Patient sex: F
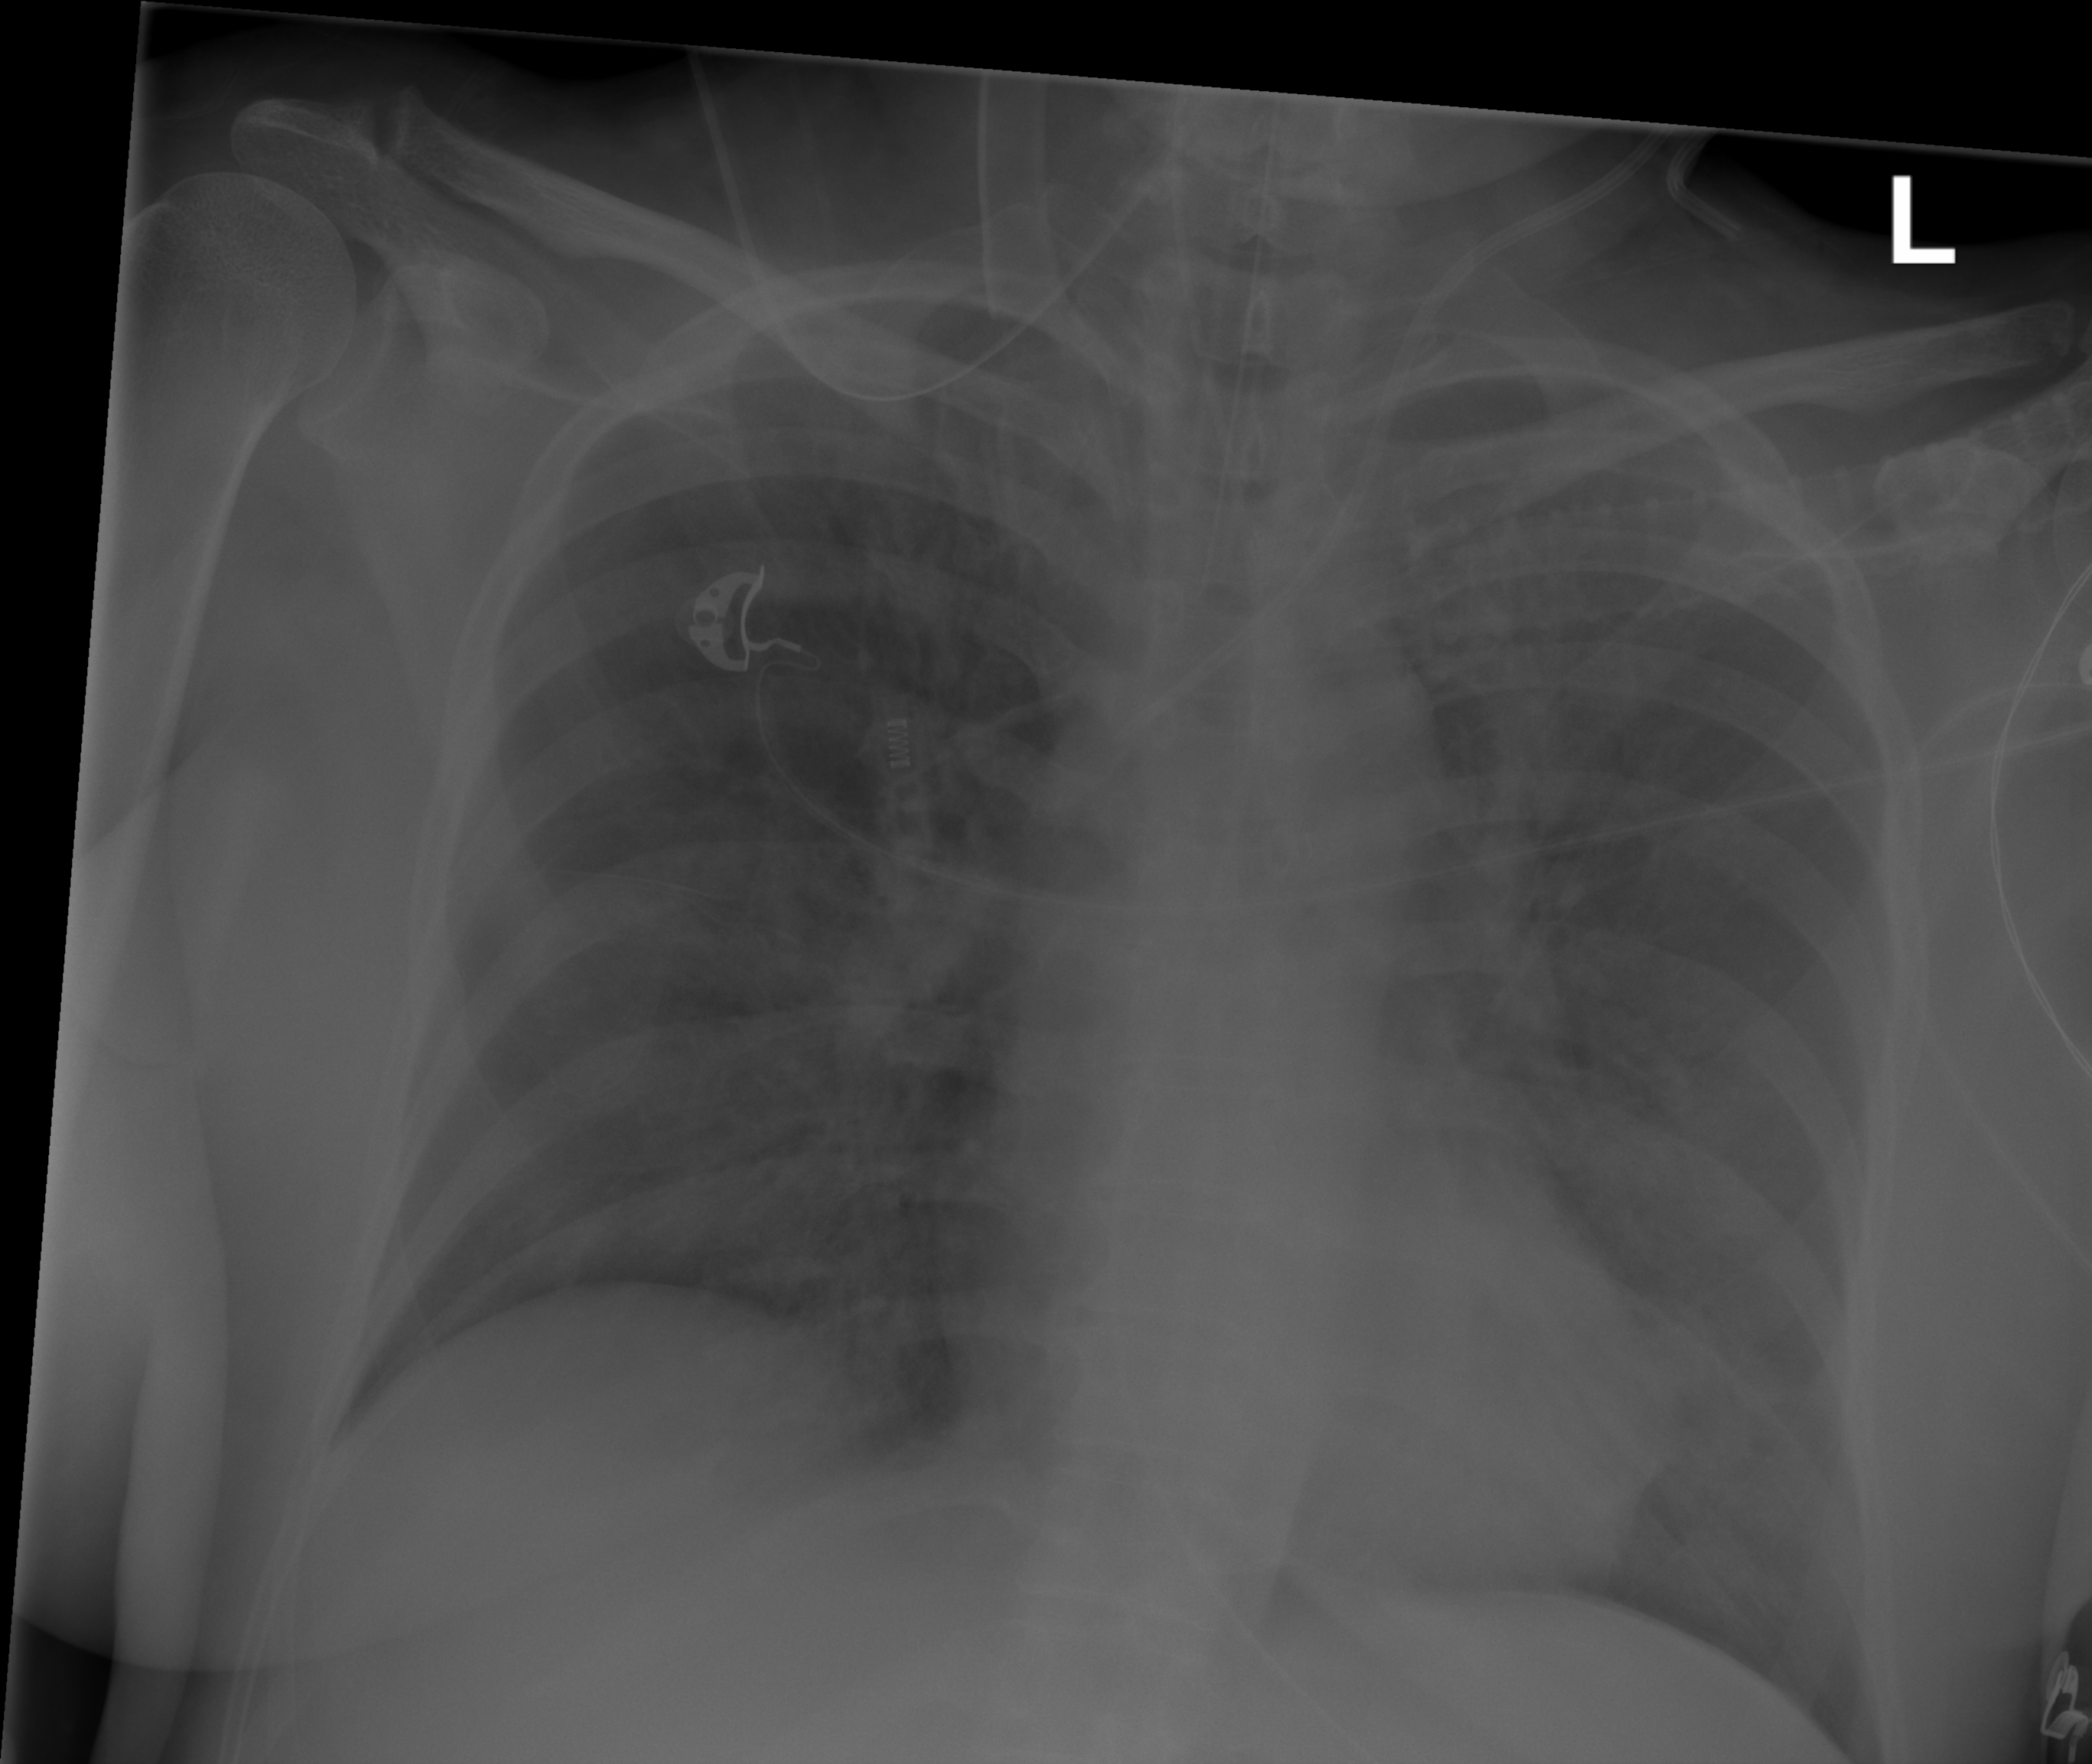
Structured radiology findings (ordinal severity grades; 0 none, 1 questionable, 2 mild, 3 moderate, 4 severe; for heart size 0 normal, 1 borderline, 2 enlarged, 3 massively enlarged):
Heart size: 0
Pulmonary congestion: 0
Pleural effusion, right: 2
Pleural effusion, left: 3
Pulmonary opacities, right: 2
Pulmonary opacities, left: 3
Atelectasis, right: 2
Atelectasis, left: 3